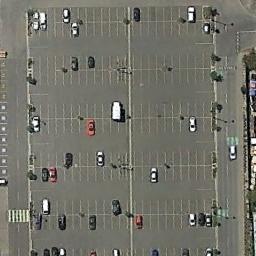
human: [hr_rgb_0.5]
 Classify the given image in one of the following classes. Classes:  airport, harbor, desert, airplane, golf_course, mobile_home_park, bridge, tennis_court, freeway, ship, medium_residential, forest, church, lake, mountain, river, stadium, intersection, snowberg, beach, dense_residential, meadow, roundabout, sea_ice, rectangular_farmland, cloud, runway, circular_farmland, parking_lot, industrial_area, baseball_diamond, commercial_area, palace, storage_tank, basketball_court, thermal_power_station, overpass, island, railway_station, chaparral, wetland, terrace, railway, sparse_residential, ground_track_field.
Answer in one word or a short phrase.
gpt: parking_lot